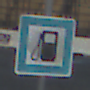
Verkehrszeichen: Tankstelle
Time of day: MorningAfternoon
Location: Outdoor (RoadRail)
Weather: PartlyCloudy
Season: NotSpecified
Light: Natural